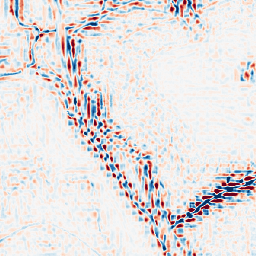
Category: wavelet
Decomposition family: wavelet_reverse_biorthogonal
Decomposition parameters: wavelet: rbio3.5
level: 3
Upsampling method: bilinear
Upsampling parameters: scale: 2
Upsampling scale: 2